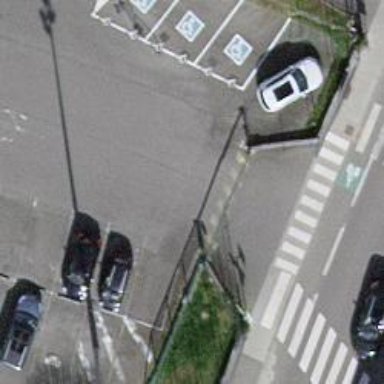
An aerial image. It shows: Sliding gate as barrier.